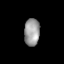
Tissue: lung
Cell type: Epithelial cells
Senescence score: 0.2403
Nuclear area (px): 414
Mean DAPI intensity: 155.838